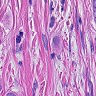
Metastatic tissue present: yes